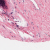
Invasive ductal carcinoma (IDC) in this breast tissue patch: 0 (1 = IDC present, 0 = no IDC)